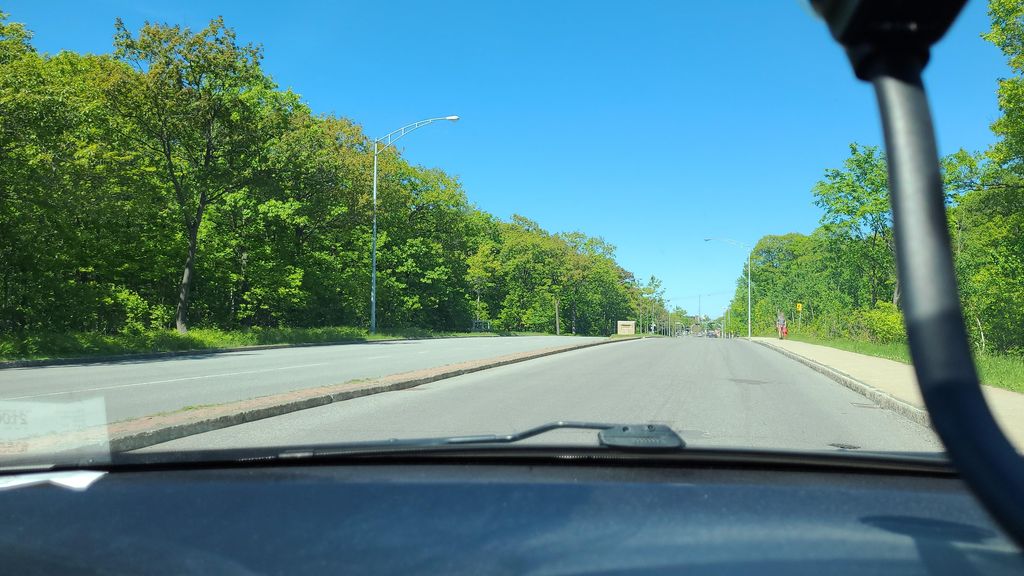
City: quebec_city